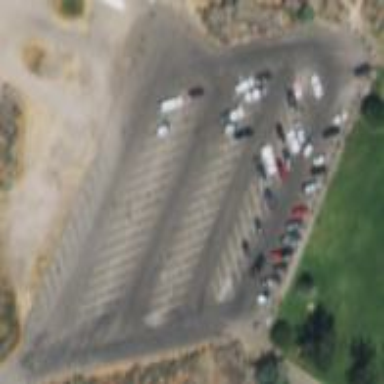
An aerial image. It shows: Parking area with surface.